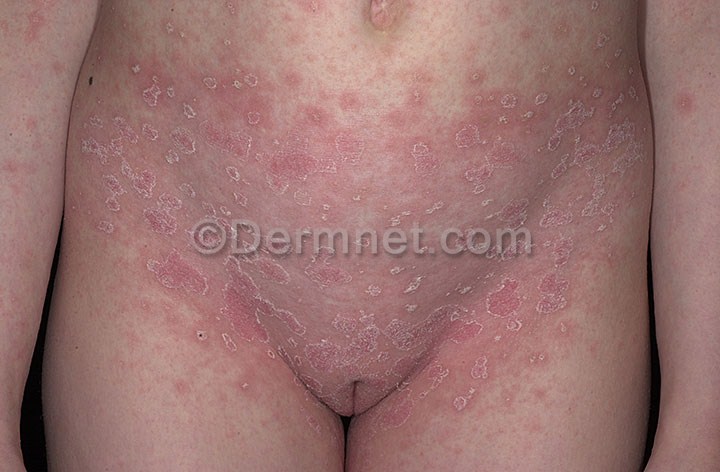
Disease: Psoriasis pictures Lichen Planus and related diseases